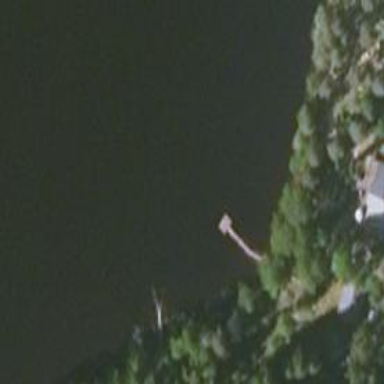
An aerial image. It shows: Man-made pier.